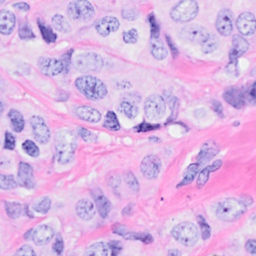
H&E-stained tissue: Breast